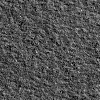
Atmospheric dust classification: not_dusty